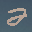
Label: 2